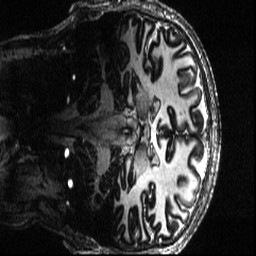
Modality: T1w
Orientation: coronal
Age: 34
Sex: male
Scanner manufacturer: siemens
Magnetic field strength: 7 T
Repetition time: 4.3 s
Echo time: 0.00227 s